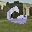
Label: 6